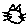
Label: cat